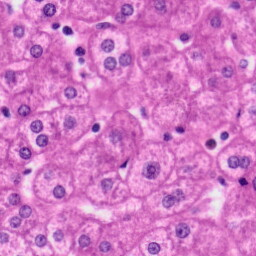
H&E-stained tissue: Liver